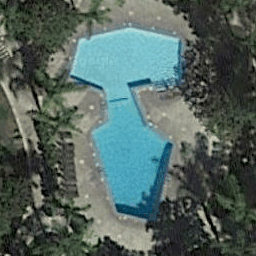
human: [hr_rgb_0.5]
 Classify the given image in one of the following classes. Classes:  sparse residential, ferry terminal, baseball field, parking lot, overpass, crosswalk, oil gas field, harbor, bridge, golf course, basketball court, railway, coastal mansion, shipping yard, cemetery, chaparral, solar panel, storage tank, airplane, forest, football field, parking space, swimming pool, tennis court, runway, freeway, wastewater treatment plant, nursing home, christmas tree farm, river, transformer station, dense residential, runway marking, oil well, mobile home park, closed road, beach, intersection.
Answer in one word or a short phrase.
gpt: swimming pool